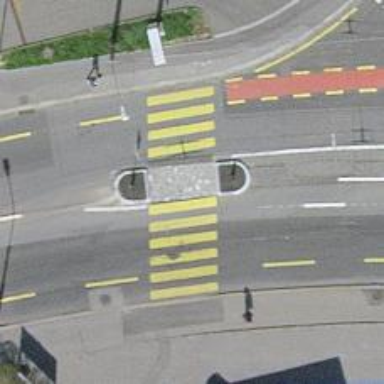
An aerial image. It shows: Marked footway with zebra crossing and crossing island. The surface of the footway is asphalt.